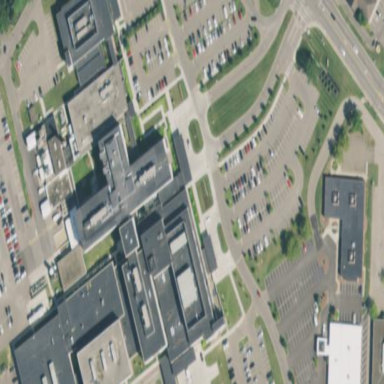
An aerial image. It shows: Healthcare facility identified as hospital.